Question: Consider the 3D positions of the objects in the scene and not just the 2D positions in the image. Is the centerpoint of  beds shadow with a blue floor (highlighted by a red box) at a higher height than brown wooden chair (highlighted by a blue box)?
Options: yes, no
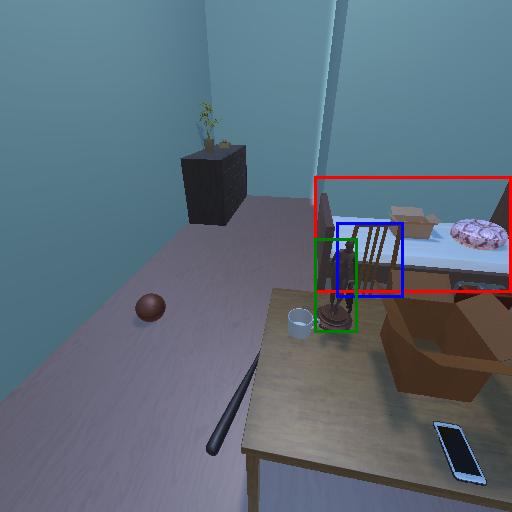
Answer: yes